Question: Consider this simple code:
'''
from Tkinter import *
import ttk
root= Tk()
ttk.Label(root, text='Heading Here').grid(row=1, column=1)
ttk.Separator(root,orient=HORIZONTAL).grid(row=2, columnspan=5)
root.mainloop()
'''
When I run this code, the separator is almost invisible.

How do I make the separator span the entire horizontal width, or at least be visible?
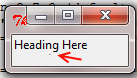
Answer: The separator has a natural width of 1 pixel. You told it to reserve the space across five columns, but you haven't requested that the separator actually fill those five columns. To solve this, supply the 'sticky' attribute, which says "if there's more space than needed for this widget, make the edges of the widget "stick" to specific sides of its container".
In this case, you want the separator to sticky to the left and right edges of it's container. The sticky attributes uses the points of the compass for values, so you want "e" for east, and "w" for west:
'''
ttk.Separator(...).grid(..., sticky="ew")
'''